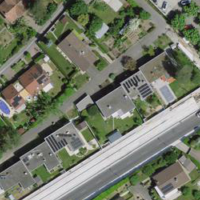
EUNIS habitat code: 54
Species observed at this site:
Cornus sanguinea